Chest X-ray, AP view. Patient: 26 years old, sex F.
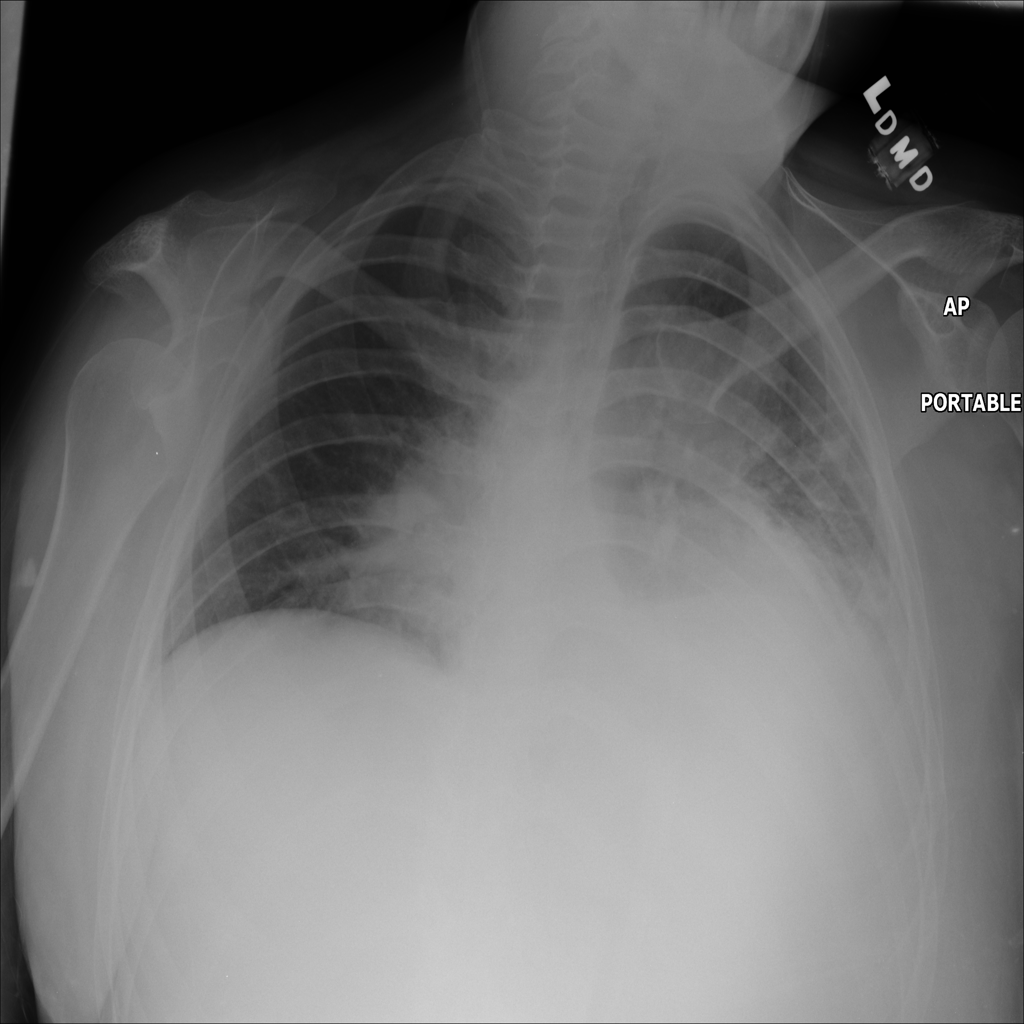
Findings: Effusion, Infiltration